The image is a 2-D grayscale rendering of a rotating-machine vibration signal (signal-to-image). Classify the rotor condition as one of: normal, misalignment, unbalance, looseness.
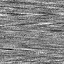
Answer: normal